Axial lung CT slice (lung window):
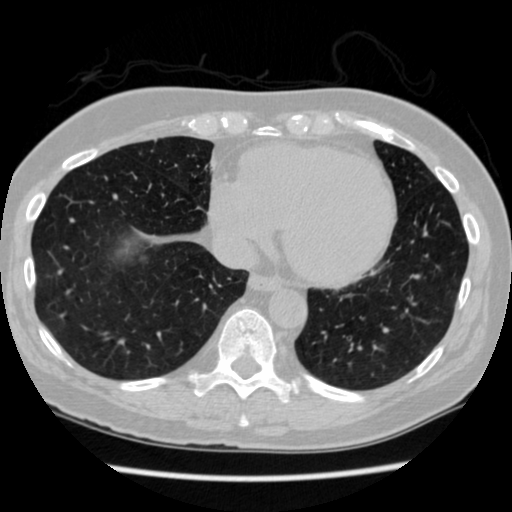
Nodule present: yes
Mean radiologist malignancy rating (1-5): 3